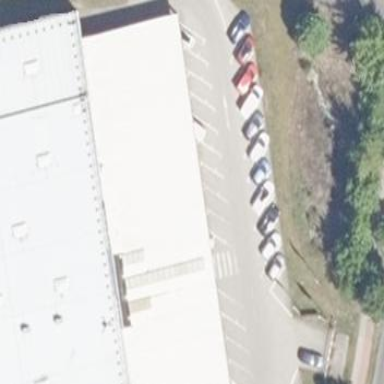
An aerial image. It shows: View of roof of building.